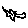
Label: bird